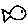
Label: fish